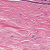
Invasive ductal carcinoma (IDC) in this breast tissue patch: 0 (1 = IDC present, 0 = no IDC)